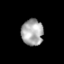
Tissue: skin
Cell type: Epithelial cells
Senescence score: 0.2565
Nuclear area (px): 561
Mean DAPI intensity: 169.091